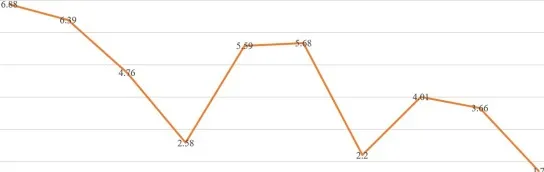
Timeline disease activity of arthritis and relation with chemotherapy drugs, corticosteroids, and hydroxychloroquine. DAS28 3v-PCR, Disease Activity Score for 28 joints with three variables (tender joint count, swollen joint count, and C-reactive protein); DEXA, dexamethasone; HCQ, hydroxychloroquine; PDN, prednisolone.
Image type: chart (chart)